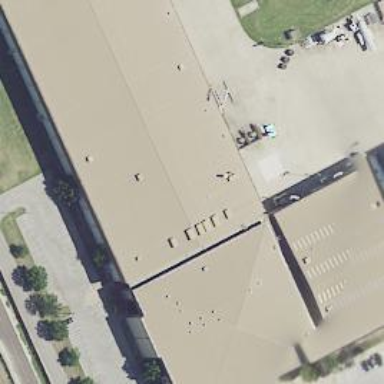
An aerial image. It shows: School building.